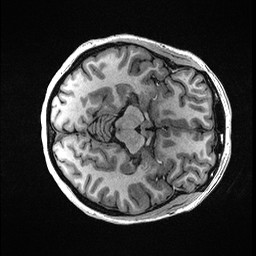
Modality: T1w
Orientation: axial
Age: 34
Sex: female
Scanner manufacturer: ge
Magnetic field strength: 3 T
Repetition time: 0.006952 s
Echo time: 0.00292 s